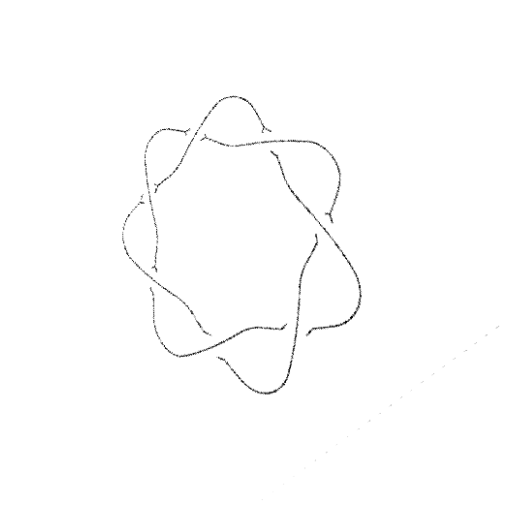
Crossing number: 7